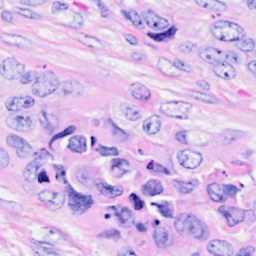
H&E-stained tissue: Breast